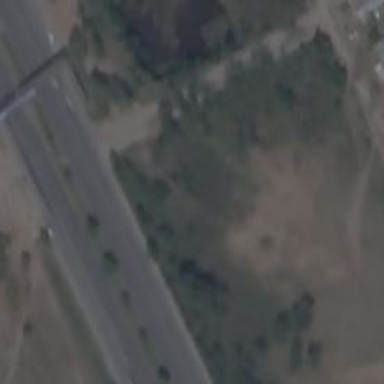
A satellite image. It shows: Tertiary road passing over bridge.